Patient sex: F
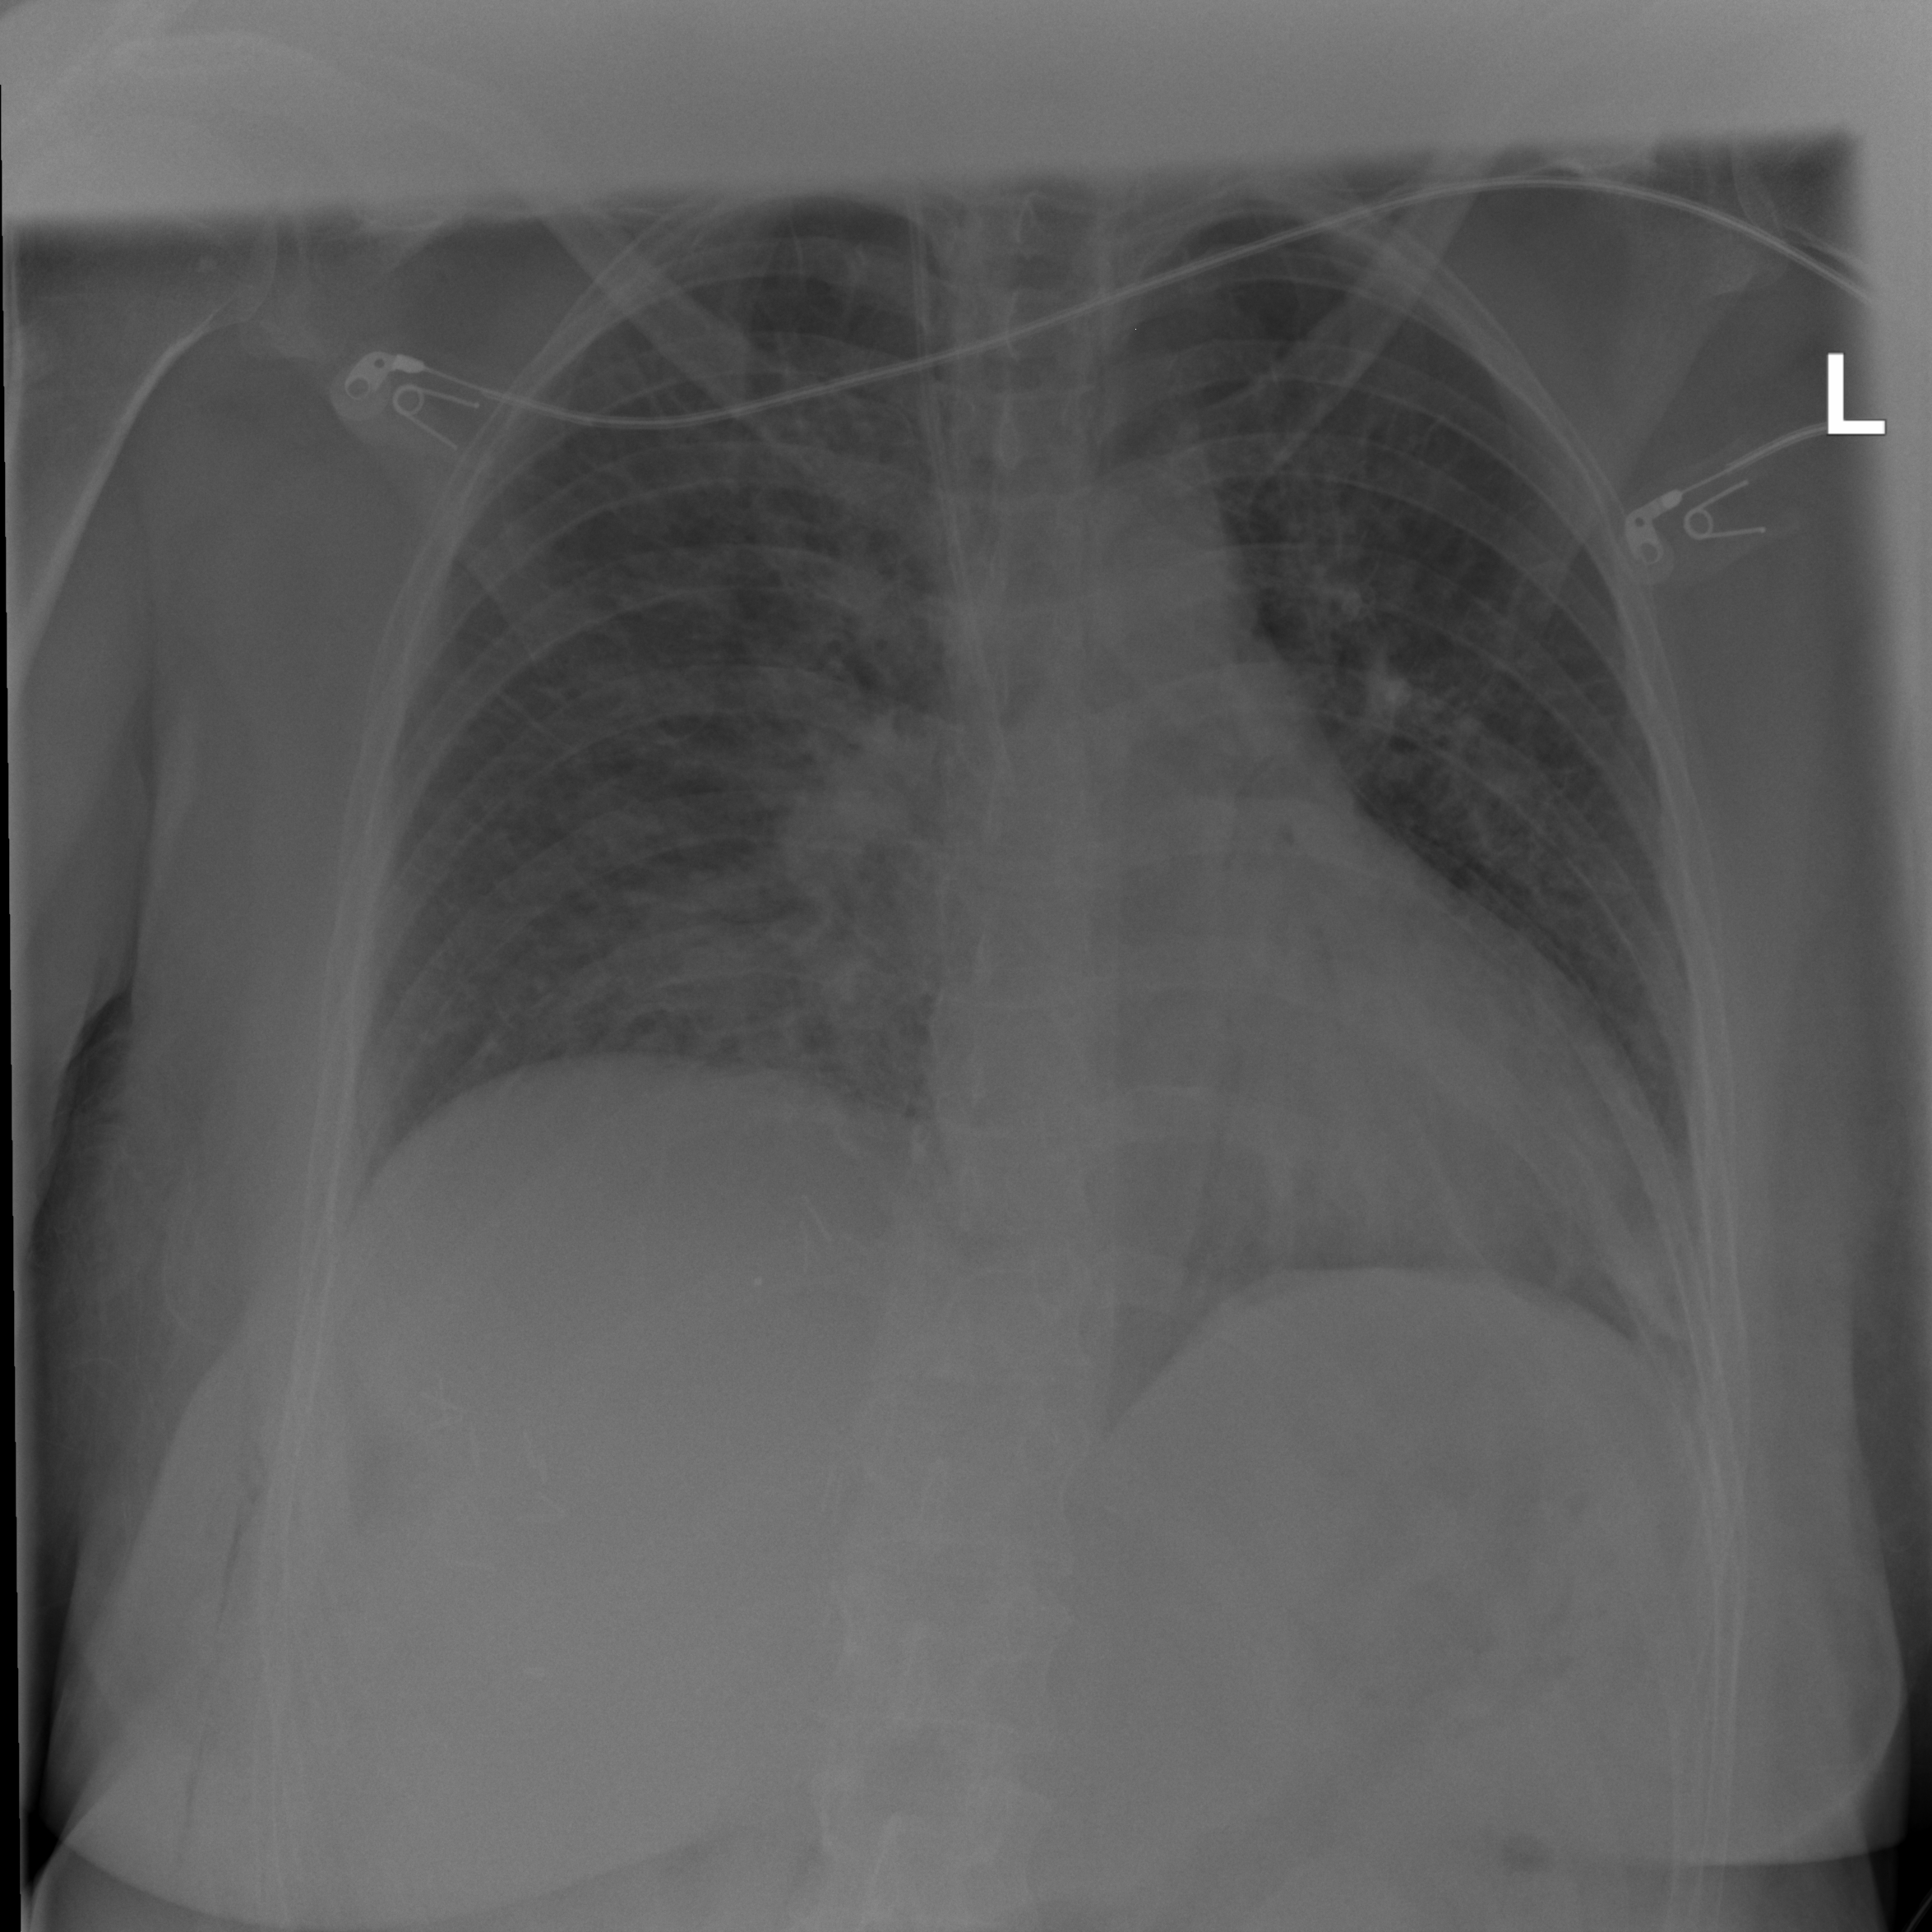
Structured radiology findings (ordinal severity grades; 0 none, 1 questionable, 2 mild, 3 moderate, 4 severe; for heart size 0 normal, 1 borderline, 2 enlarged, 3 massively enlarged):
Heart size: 1
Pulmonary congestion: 0
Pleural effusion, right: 0
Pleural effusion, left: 1
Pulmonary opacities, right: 3
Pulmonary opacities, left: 2
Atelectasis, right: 2
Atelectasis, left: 2